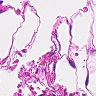
Metastatic tissue present: no